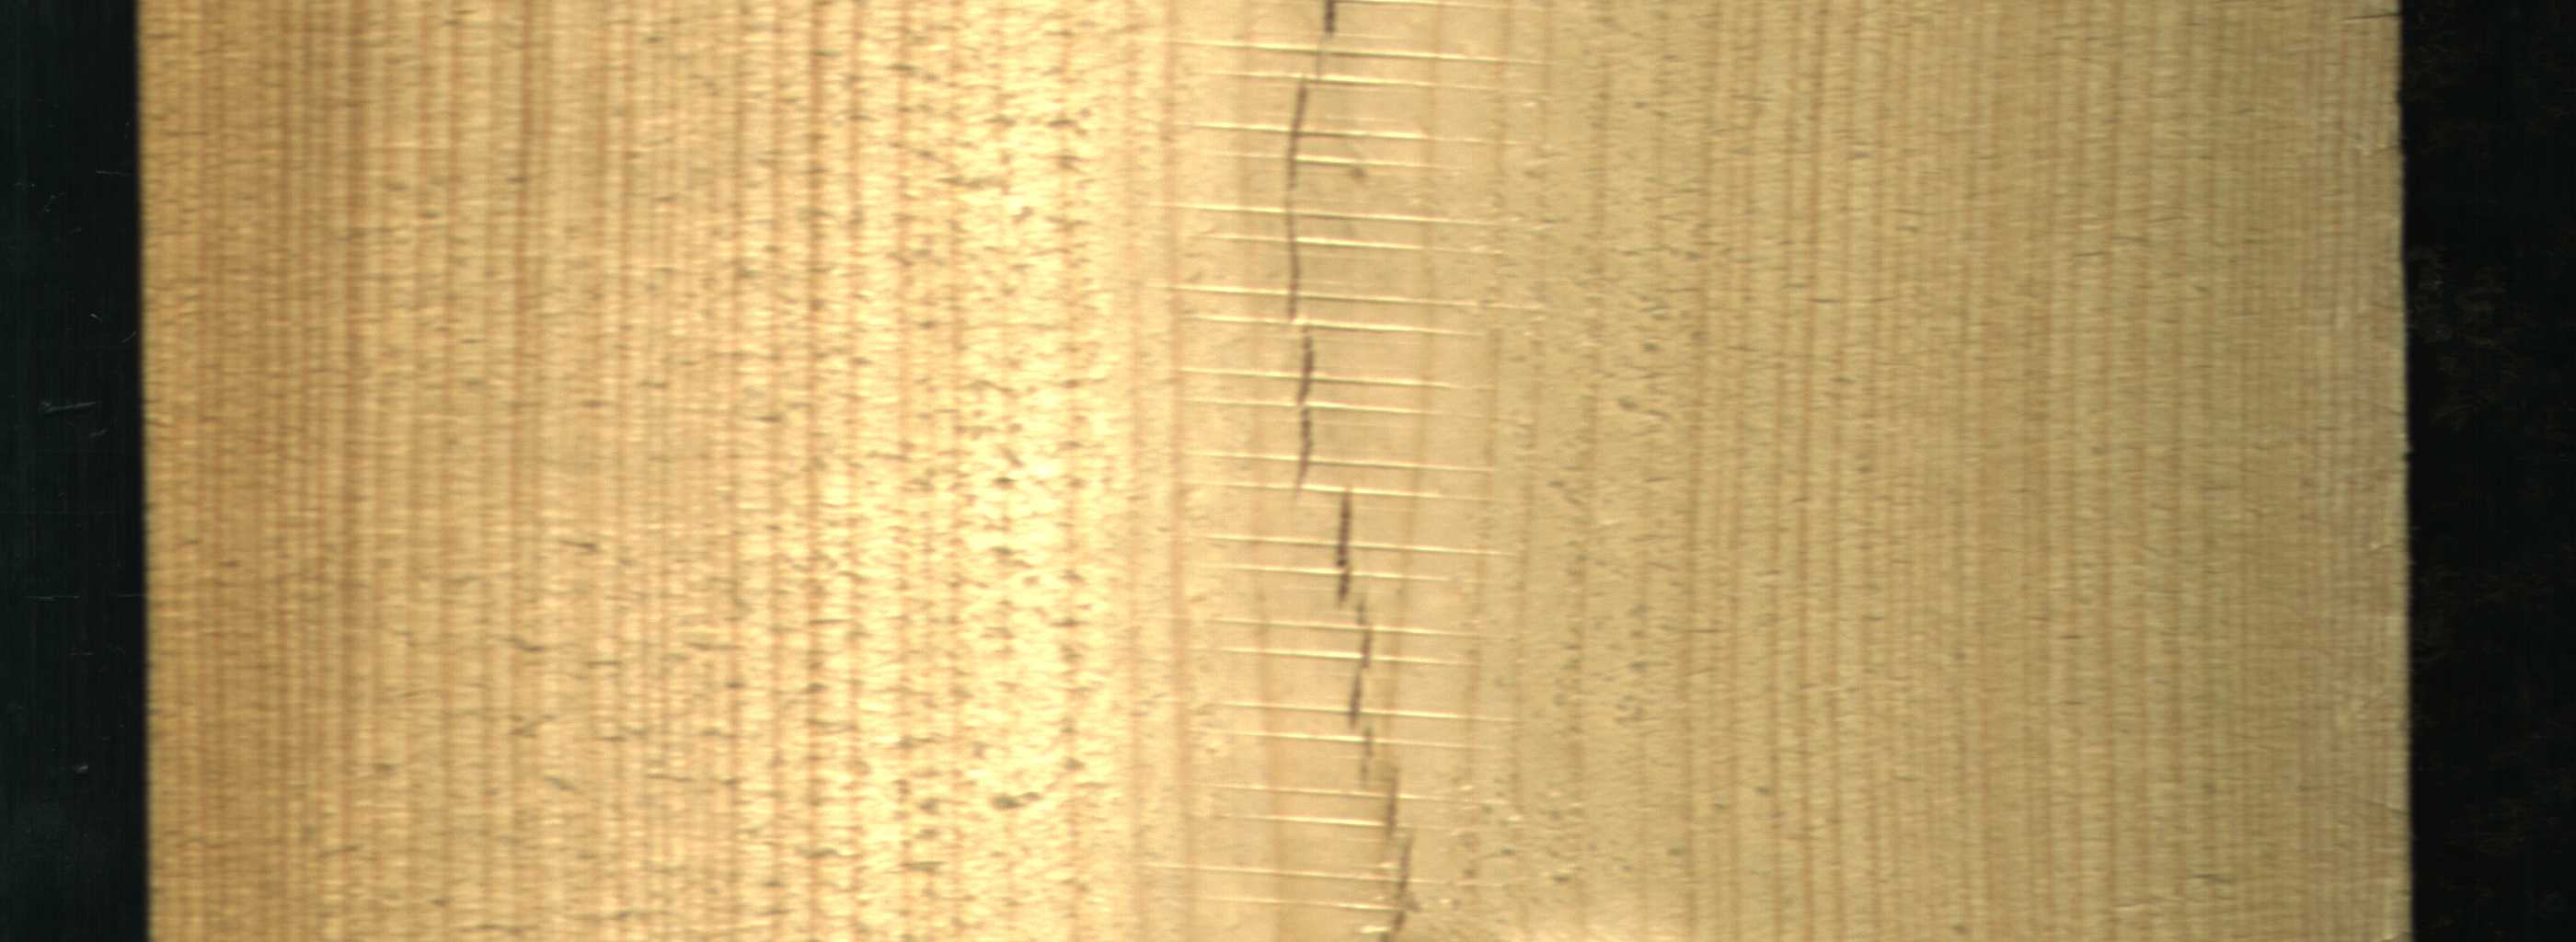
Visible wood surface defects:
Crack
Crack